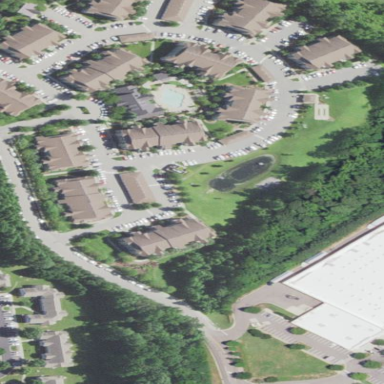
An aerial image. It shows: Residential area within neighborhood.